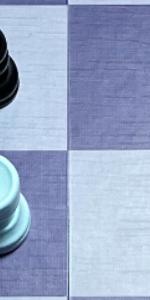
Label: Rook_White